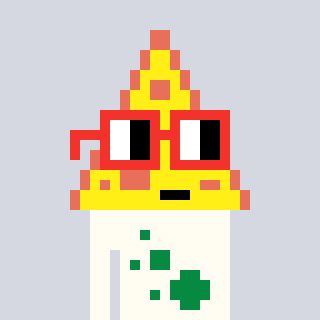
a pixel art character with square red glasses, a pizza-shaped head and a grayscale-colored body on a cool background